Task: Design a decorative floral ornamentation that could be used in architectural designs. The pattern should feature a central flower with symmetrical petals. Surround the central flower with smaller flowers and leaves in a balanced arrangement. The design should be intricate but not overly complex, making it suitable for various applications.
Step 574:
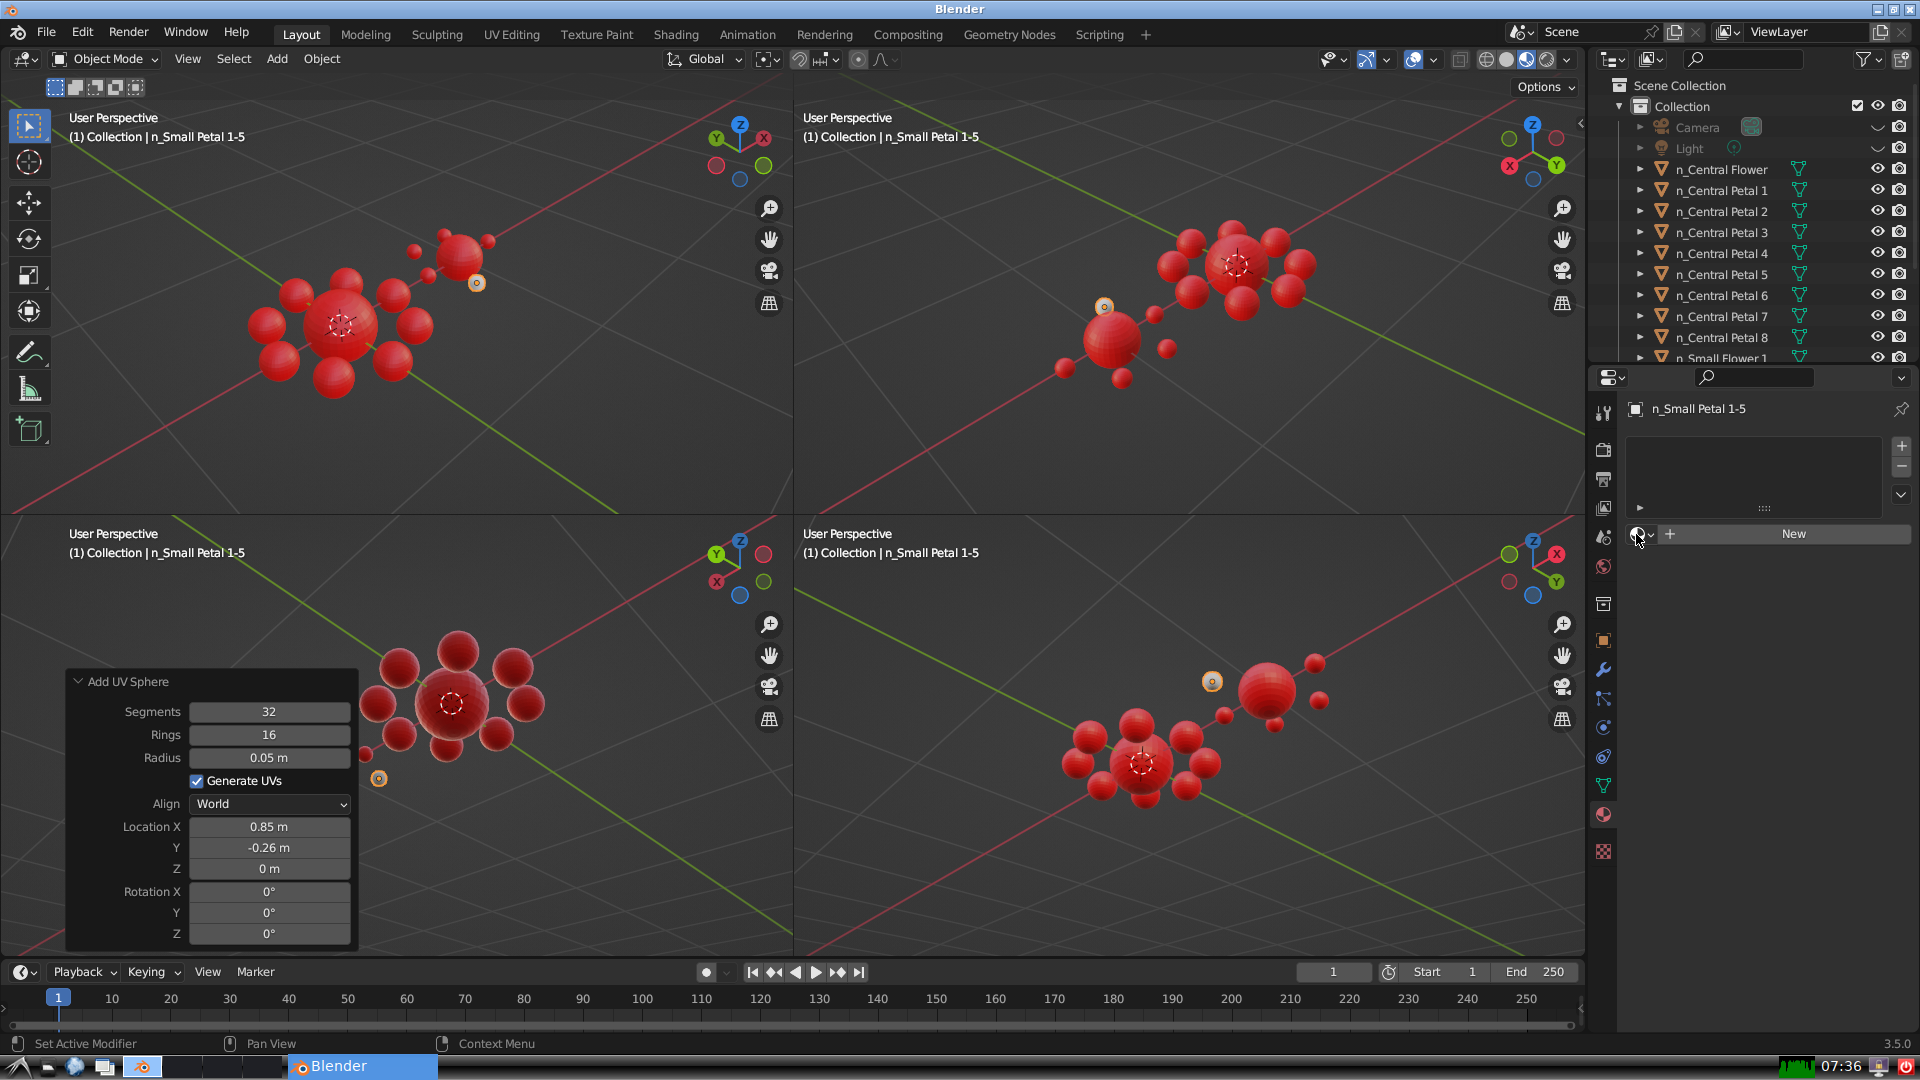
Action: click: no